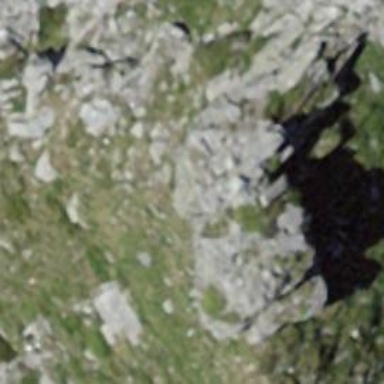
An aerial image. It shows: Arete in nature.